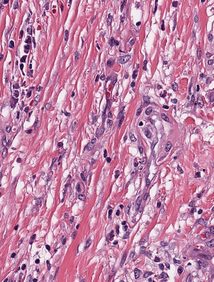
Tumor epithelial tissue: no
Tumor-associated stroma tissue: yes
Normal tissue: no